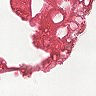
Metastatic tissue present: no